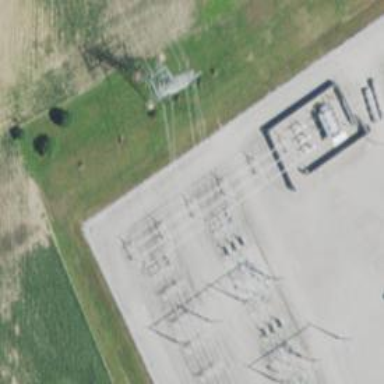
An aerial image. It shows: Switch used for power control.